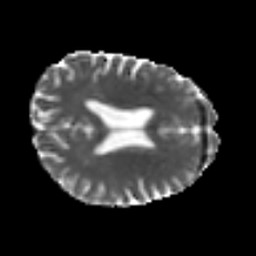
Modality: MD
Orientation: axial
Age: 32
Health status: ill
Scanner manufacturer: philips
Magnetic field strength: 3 T
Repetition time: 9 s
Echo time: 0.127 s